Question: I expect I'm doing something wrong here, but whenever I try to insert the <URL> for the chatbot, the terminal closes immediately with an error. Here's my source:
'''
import aiml
k = aiml.Kernel()
#k.learn("std-startup.xml")
#k.respond("load aiml b")
#k.saveBrain("test.brn")
k.loadBrain("test.brn")
#while True: print k.respond(raw_input("> "))
keepAlive = True
while True:
output = k.respond(raw_input("> "))
print output,
session = k.getSessionData("Bob")
sessionFile = file("Bob.ses", "wb")
marshal.dump(session, sessionFile)
sessionFile.close()
'''

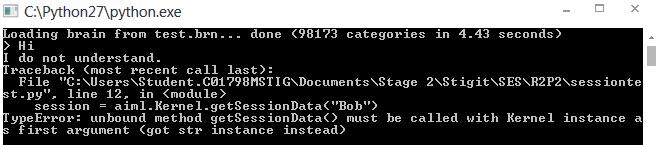
Answer: probably you need to use 'k' in place of 'Kernel'
'''
session = k.getSessionData("Bob")
'''